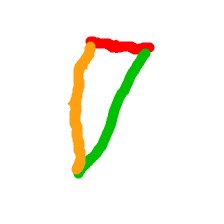
Shape: triangle